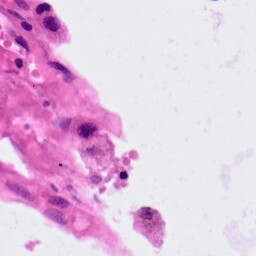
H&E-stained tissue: Lung